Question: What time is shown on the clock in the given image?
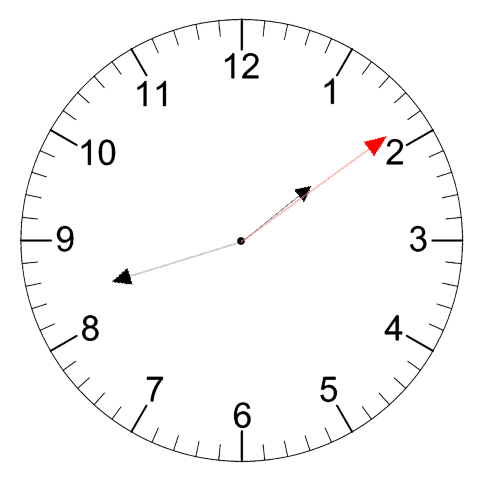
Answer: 01:42:09